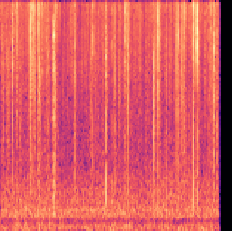
Sound class: Fire crackling